Field crop: maize
Growth stage: 1
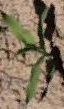
Species: maize